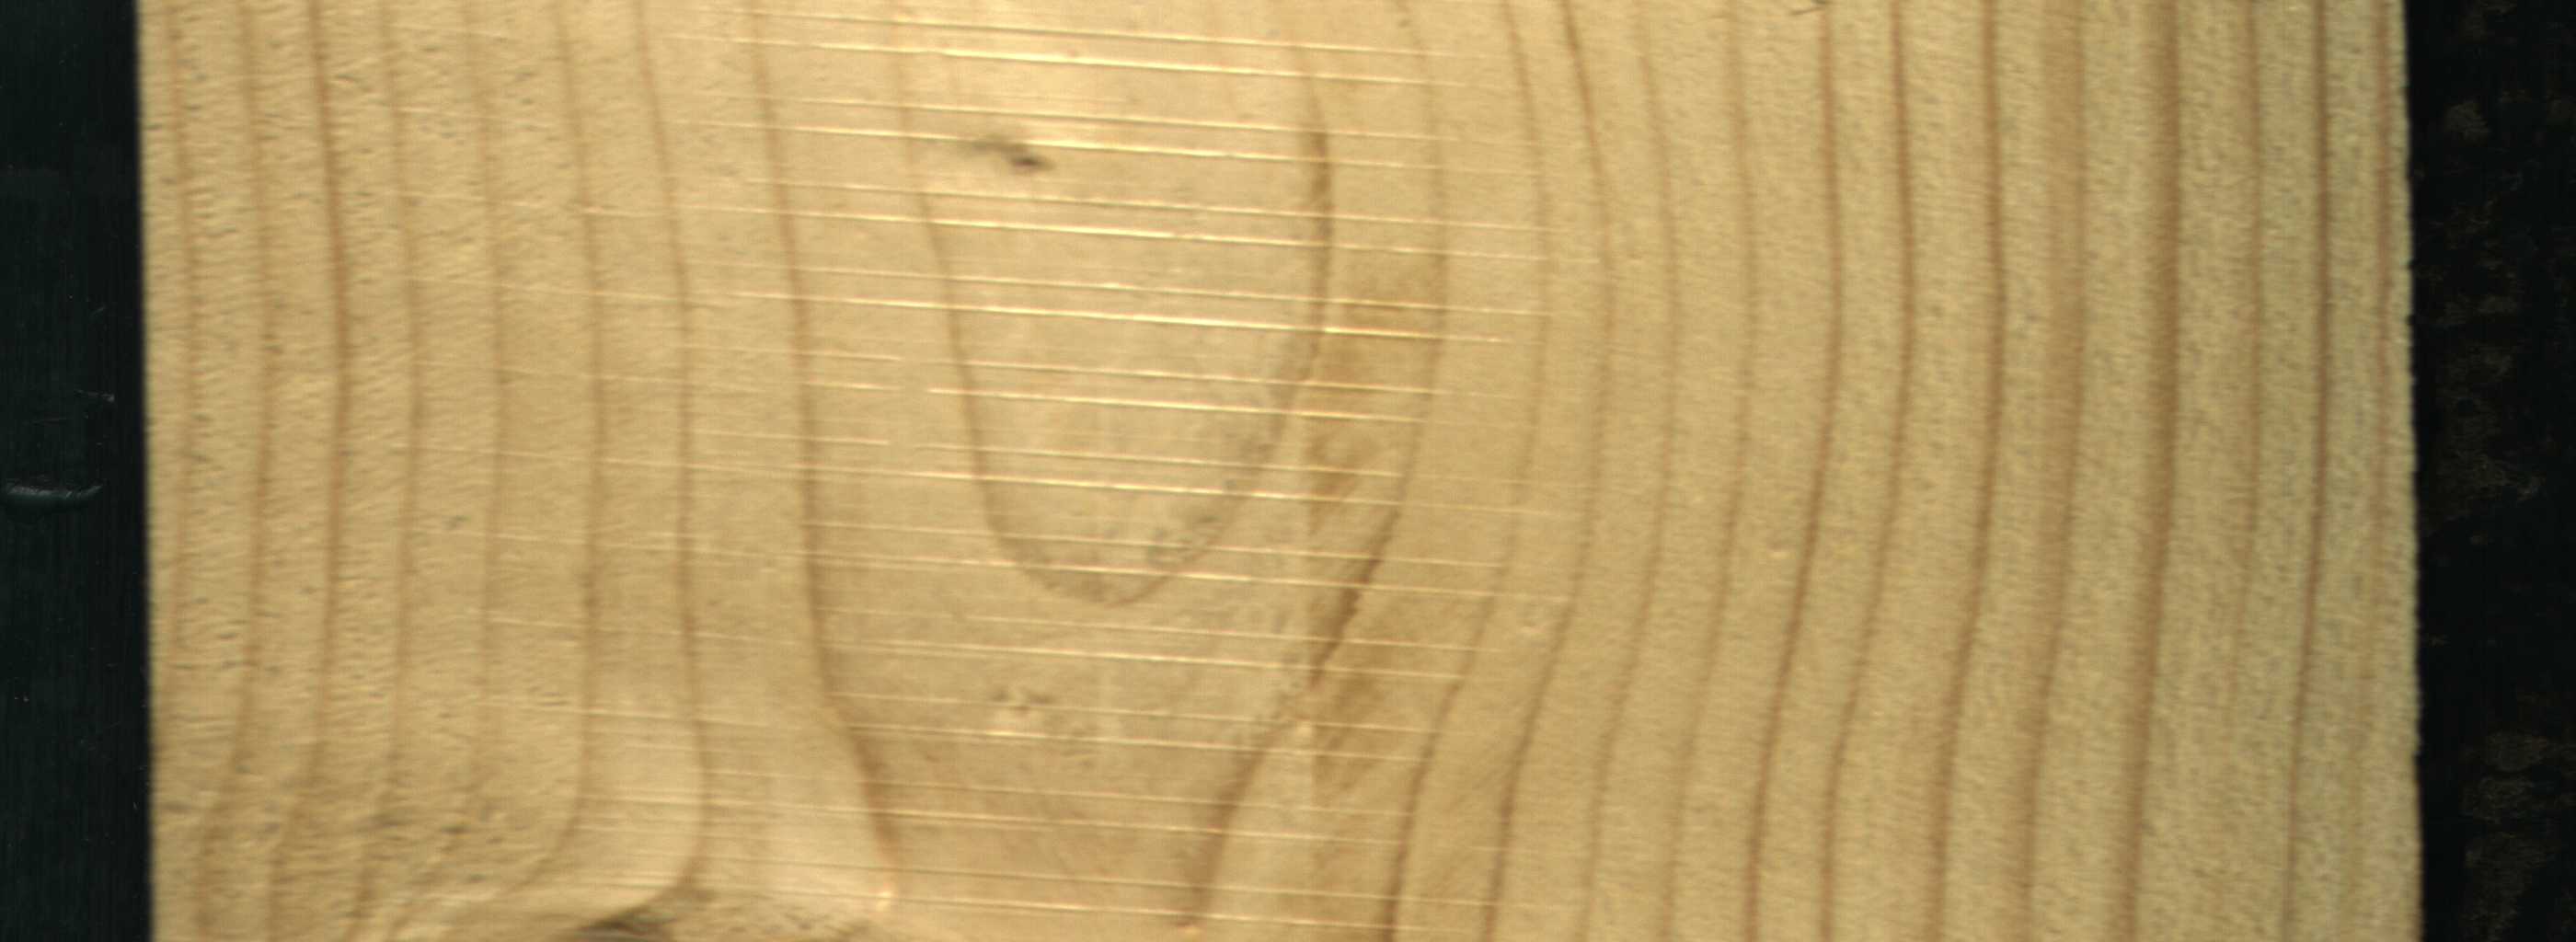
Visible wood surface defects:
Live_Knot